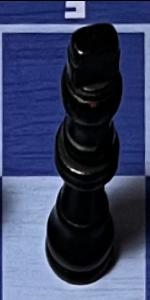
Label: King_Black